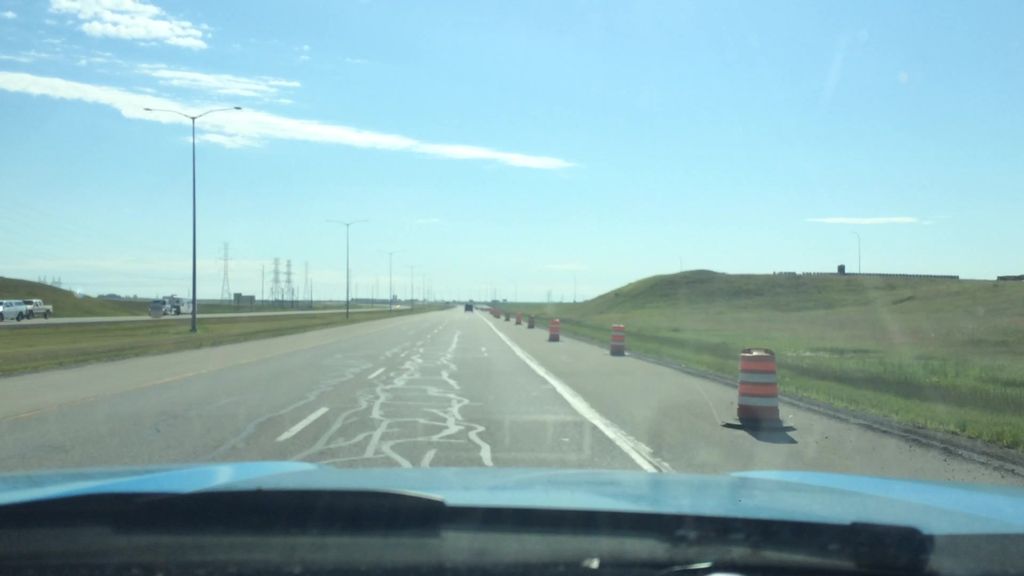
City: calgary